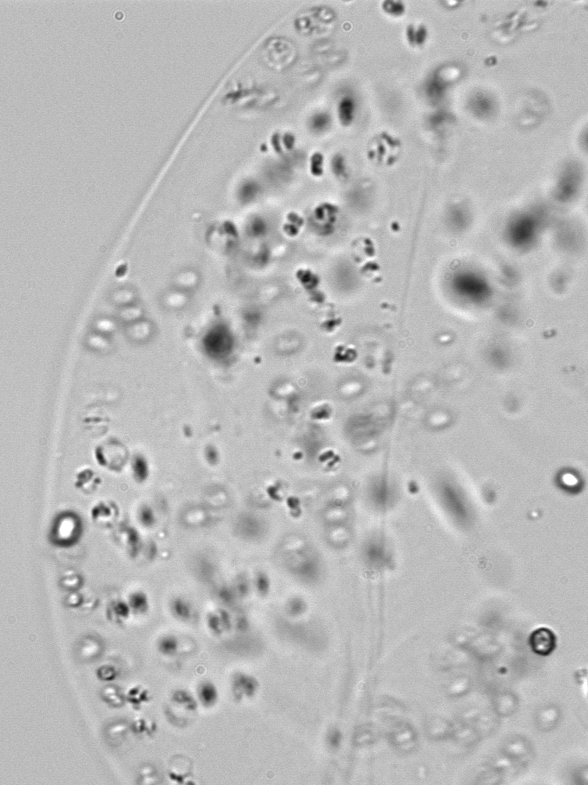
Label: Phaeocystis